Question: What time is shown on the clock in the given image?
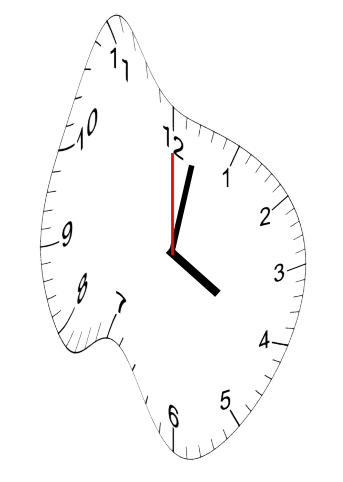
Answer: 04:02:00